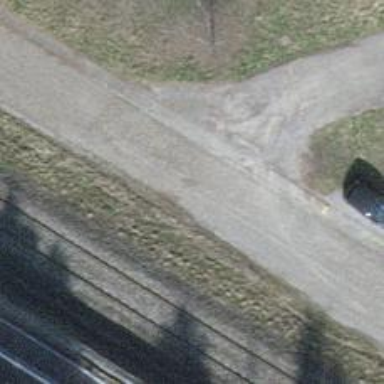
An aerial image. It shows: Unclassified road with sett surface.